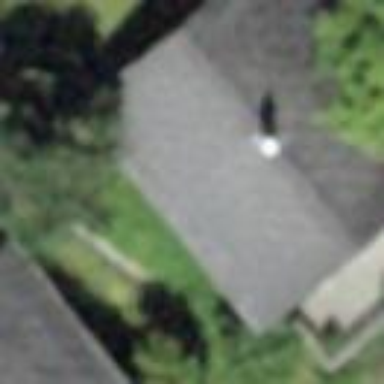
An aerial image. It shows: Detached building.